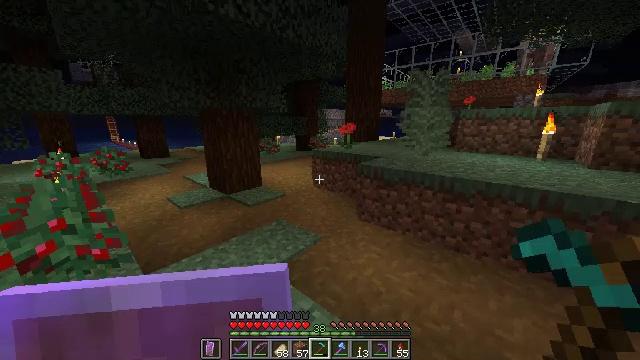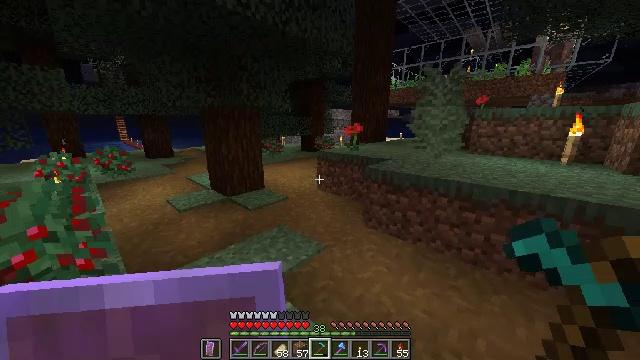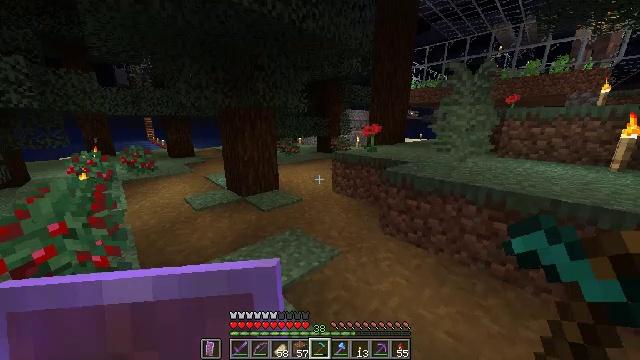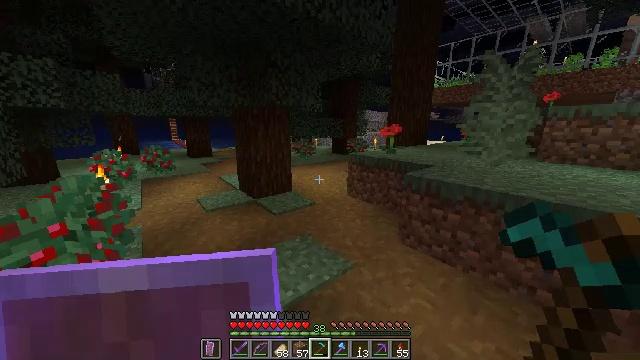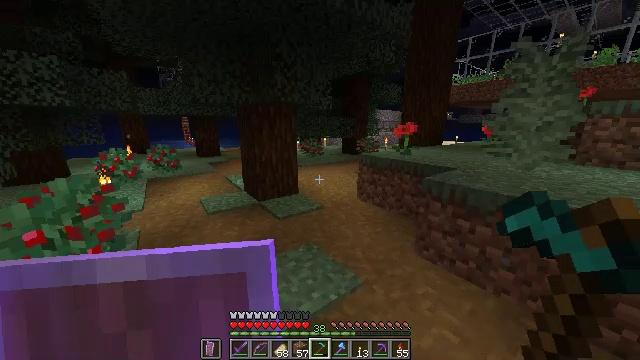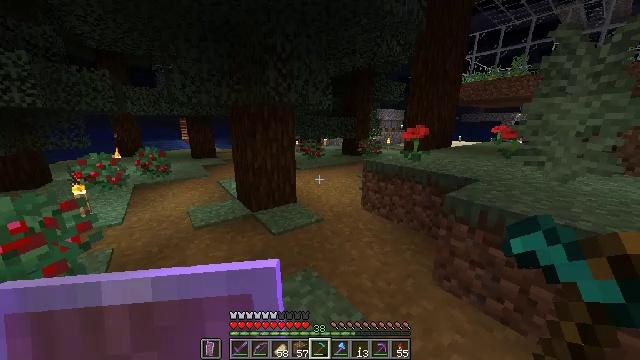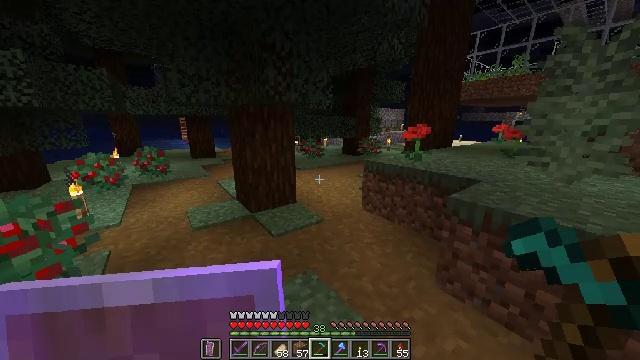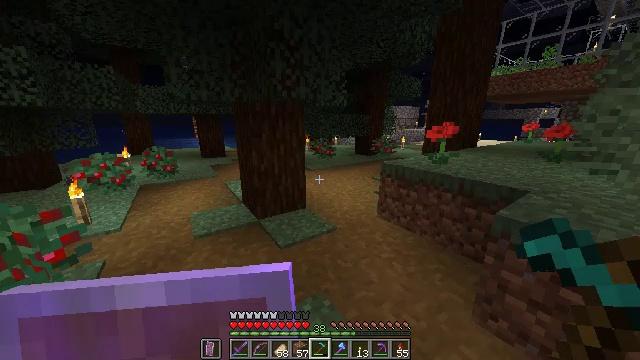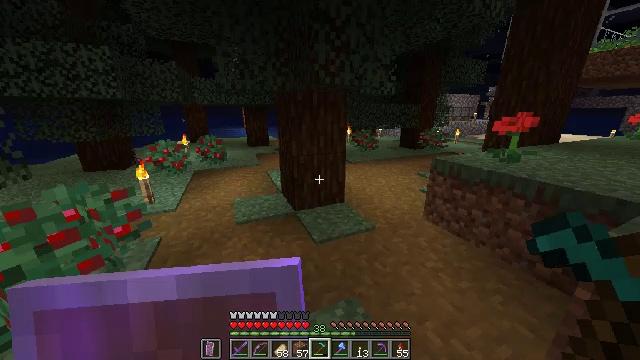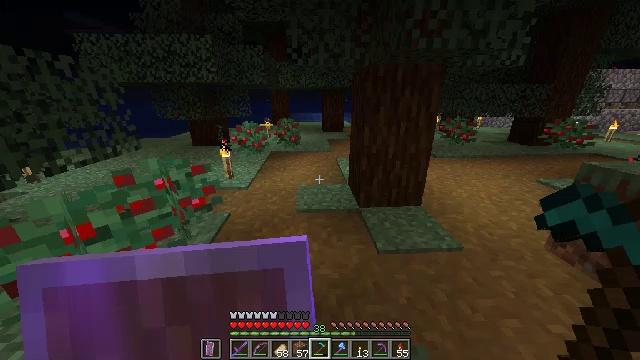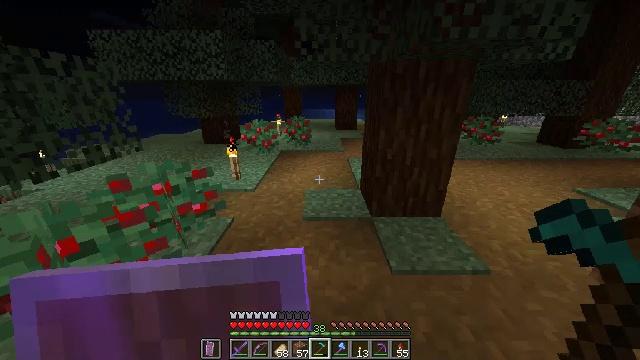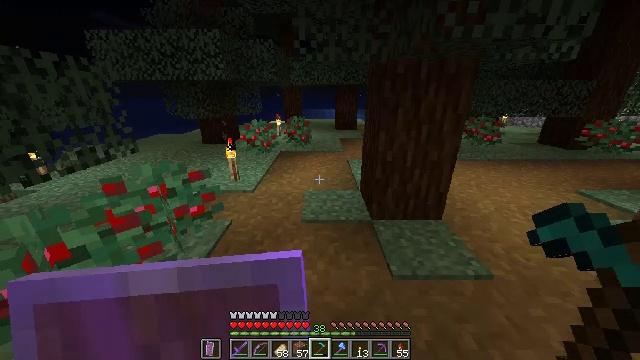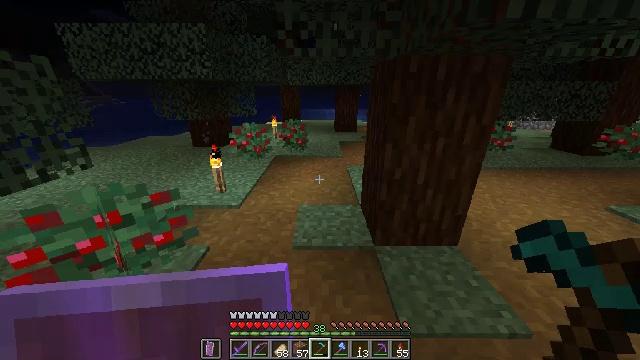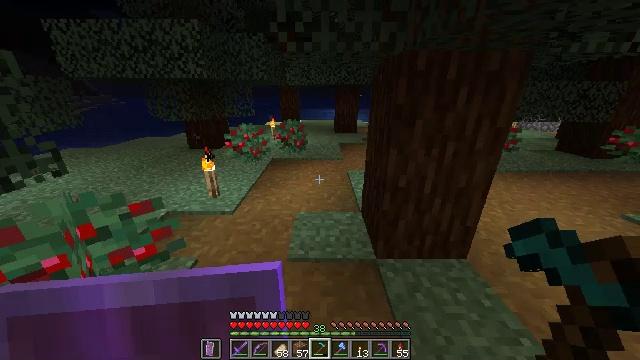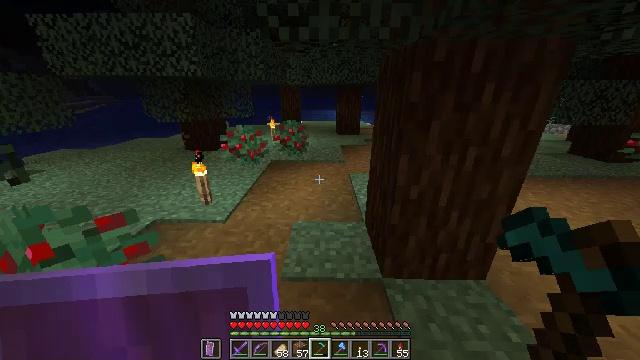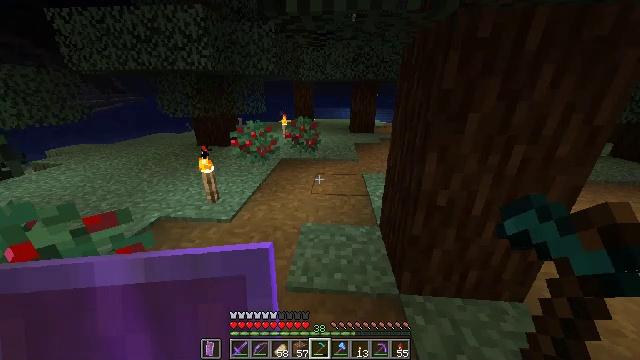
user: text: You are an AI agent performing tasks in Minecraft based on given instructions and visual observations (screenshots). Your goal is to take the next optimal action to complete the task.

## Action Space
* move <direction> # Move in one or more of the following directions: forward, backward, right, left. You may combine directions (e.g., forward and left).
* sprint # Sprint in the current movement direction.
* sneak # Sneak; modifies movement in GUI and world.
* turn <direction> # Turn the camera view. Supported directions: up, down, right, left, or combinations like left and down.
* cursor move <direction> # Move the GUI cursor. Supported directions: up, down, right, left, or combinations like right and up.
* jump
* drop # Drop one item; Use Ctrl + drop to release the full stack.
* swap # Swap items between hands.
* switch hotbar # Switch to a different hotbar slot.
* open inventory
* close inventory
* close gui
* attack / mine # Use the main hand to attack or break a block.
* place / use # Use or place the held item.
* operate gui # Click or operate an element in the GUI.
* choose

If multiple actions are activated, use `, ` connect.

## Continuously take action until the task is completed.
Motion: motion action
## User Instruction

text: Gather the torch from its position.
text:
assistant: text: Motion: move forward, sprint, turn left
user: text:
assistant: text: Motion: move forward, sprint, turn left
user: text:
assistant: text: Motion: move forward, sprint, turn left
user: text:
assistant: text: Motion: move forward, sprint, turn left
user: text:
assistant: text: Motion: move forward, sprint
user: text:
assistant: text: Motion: move forward, sprint
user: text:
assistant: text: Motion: move forward, sprint, turn left
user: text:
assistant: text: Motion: move forward, sprint, turn left and down
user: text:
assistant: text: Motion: move forward, sprint, turn left and down
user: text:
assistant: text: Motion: move forward, sprint, turn left
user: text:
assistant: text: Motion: move forward, sprint
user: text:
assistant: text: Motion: move forward, sprint
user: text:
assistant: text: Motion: move forward, sprint
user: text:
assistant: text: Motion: move forward, sprint
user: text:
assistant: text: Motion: move forward, sprint, turn left
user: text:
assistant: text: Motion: move forward, sprint
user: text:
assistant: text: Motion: move forward, sprint
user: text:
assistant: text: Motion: move forward, sprint, turn right
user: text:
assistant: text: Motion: move forward, sprint, turn right
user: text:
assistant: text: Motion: move forward, sprint, turn right
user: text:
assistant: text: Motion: move forward, sprint, turn right
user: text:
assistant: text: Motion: move forward, sprint, turn right
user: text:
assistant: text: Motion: move forward, sprint, turn right
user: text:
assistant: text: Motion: move forward, sprint, turn right
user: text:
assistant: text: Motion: move forward, sprint, turn right
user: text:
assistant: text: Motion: move forward, sprint
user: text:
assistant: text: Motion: move forward, sprint
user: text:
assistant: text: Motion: move forward, sprint
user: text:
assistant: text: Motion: move forward, sprint
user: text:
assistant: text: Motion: move forward, sprint